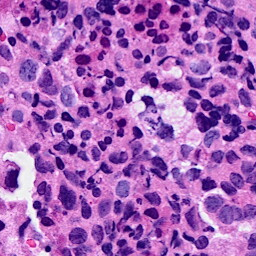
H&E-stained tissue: Breast